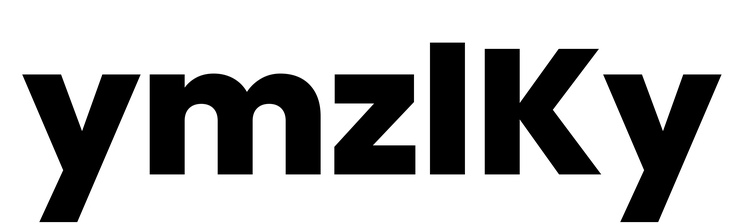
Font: Poppins-ExtraBold